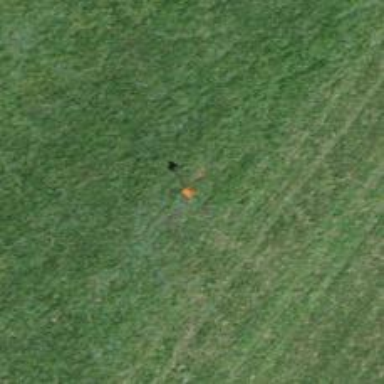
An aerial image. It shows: Aerial marker.